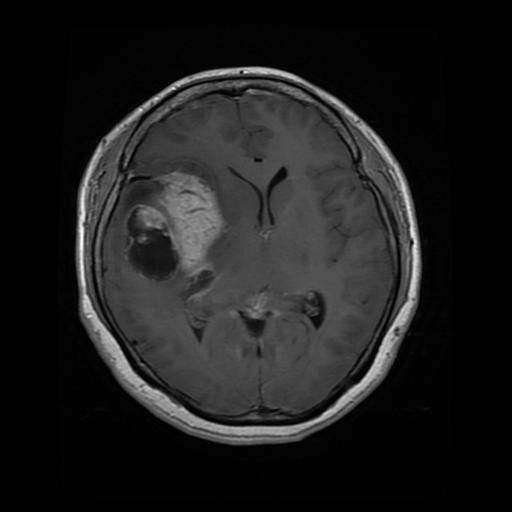
Label: meningioma